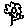
Label: flower